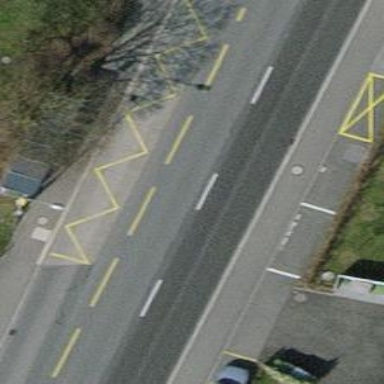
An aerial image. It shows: Bus stop with stop position for public transport.